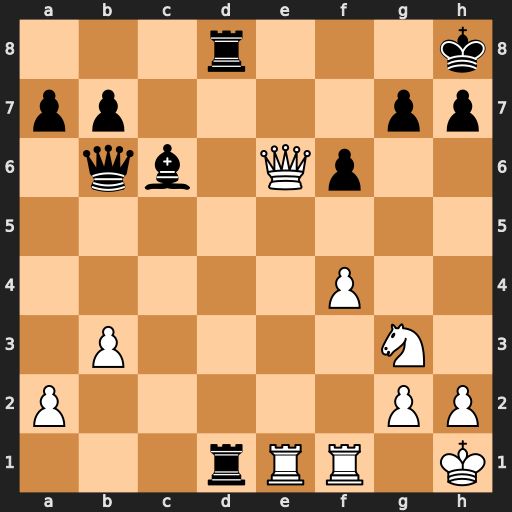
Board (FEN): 3r3k/pp4pp/1qb1Qp2/8/5P2/1P4N1/P5PP/3rRR1K
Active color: w
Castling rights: -
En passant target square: -
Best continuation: Rxd1 Rxd1 Rxd1 Bxg2+ Kxg2 Qxe6 Rd8+ Qg8 Rxg8+